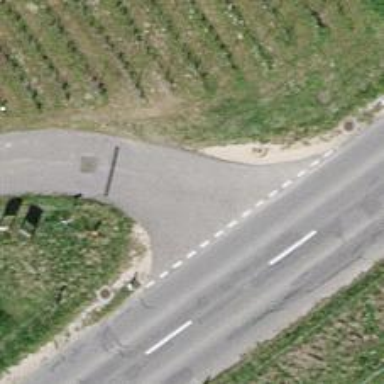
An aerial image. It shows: Unclassified road.